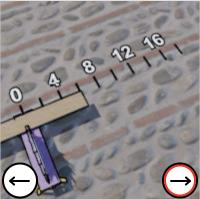
Task: length
Answer: 6
First scale value: 4.0